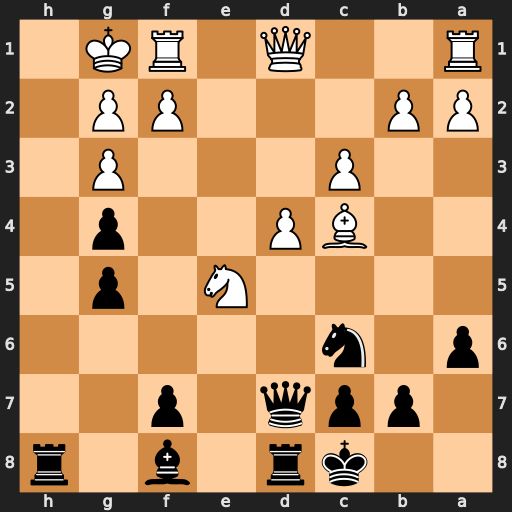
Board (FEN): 2kr1b1r/1ppq1p2/p1n5/4N1p1/2BP2p1/2P3P1/PP3PP1/R2Q1RK1
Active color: b
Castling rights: -
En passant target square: -
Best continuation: Nxe5 dxe5 Qf5 Qb1 Qxe5